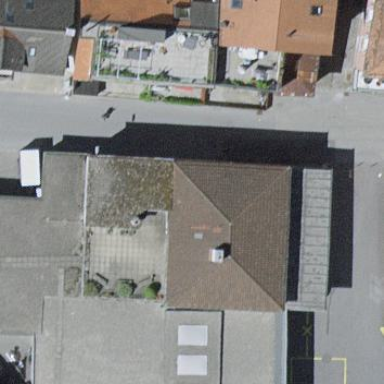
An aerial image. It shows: Flat-roofed building.